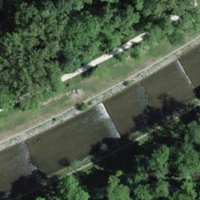
EUNIS habitat code: 41
Species observed at this site:
Certhia brachydactyla
Corvus corone
Motacilla cinerea
Cyanistes caeruleus
Turdus philomelos
Anas platyrhynchos
Sturnus vulgaris
Troglodytes troglodytes
Dendrocopos major
Fringilla coelebs
Buteo buteo
Sylvia atricapilla
Turdus merula
Columba palumbus
Phylloscopus collybita
Larus michahellis
Cygnus olor
Plantago lanceolata
Carpinus betulus
Parus major
Erithacus rubecula
Sitta europaea
Oriolus oriolus
Ciconia ciconia
Picus viridis
Motacilla alba
Delichon urbicum